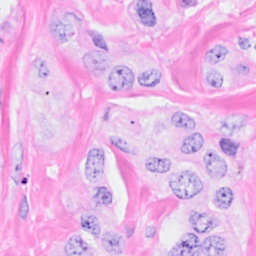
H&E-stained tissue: Breast